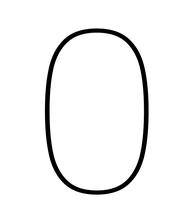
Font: Poppins-Thin